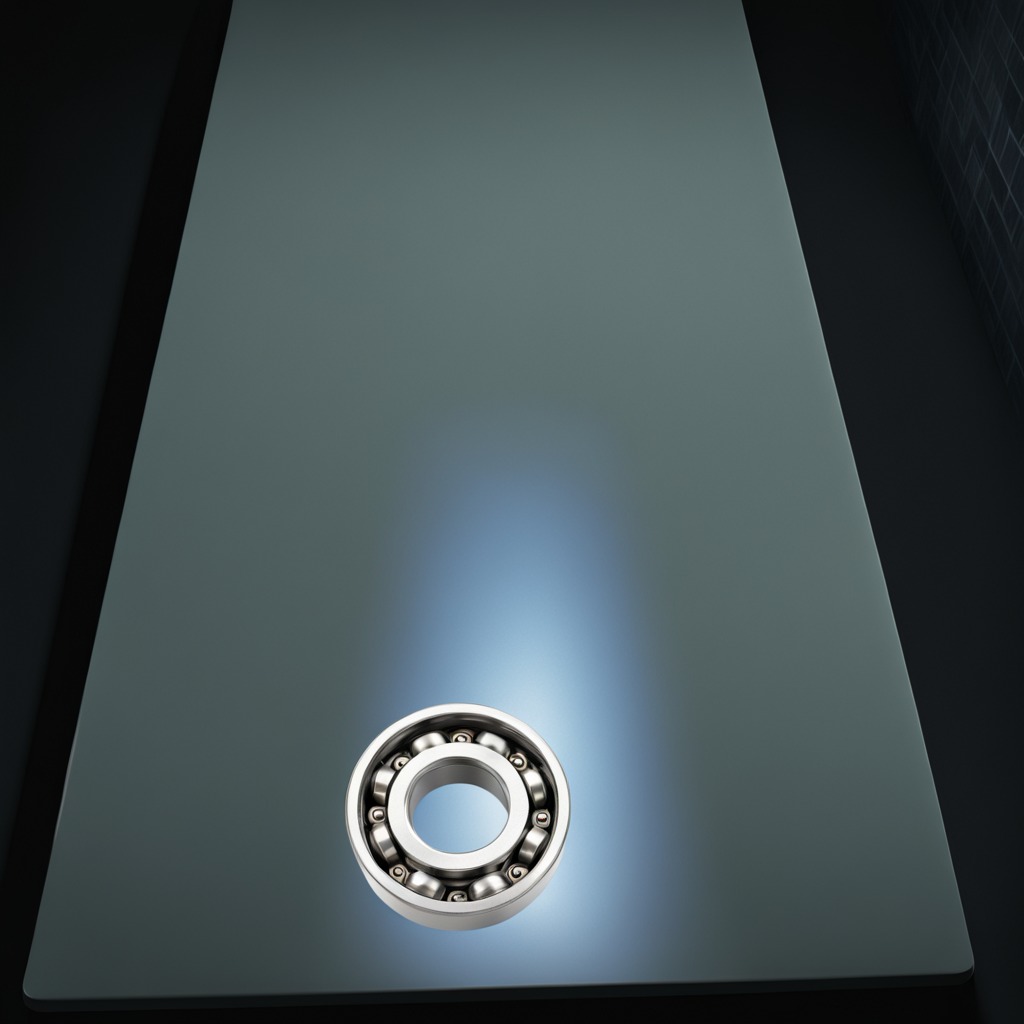
A metal ball bearing is lying on a clean empty table in a railway signal maintenance room.